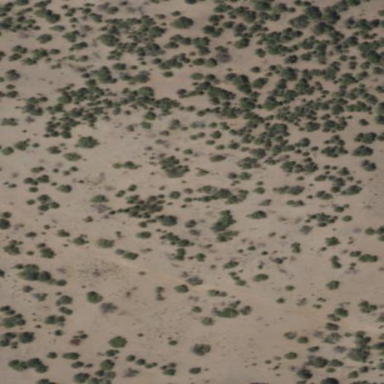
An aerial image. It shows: Patch of scrub vegetation.